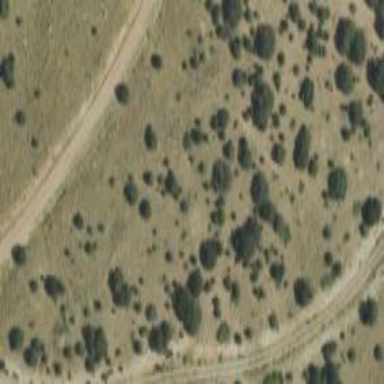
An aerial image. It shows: Natural area with evergreen scrub vegetation consisting of needle-leaved trees.